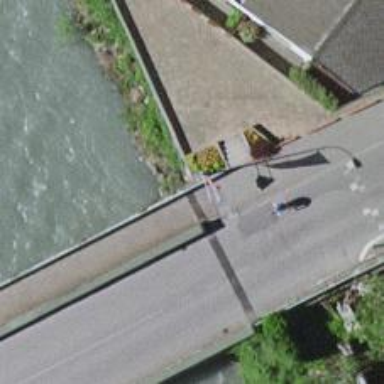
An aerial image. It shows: Road with steps.